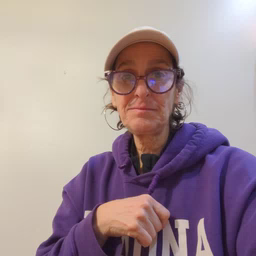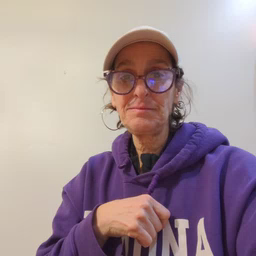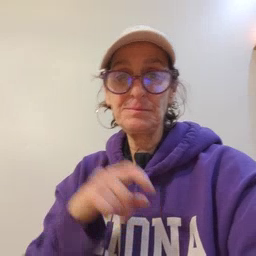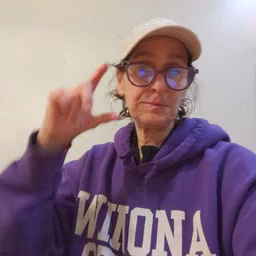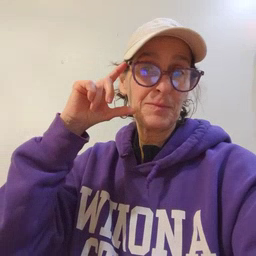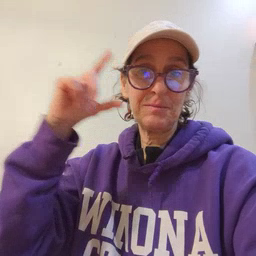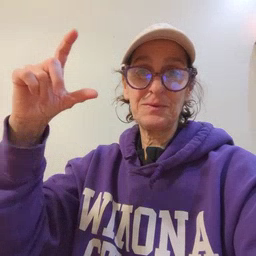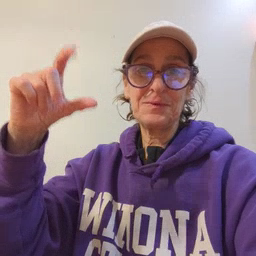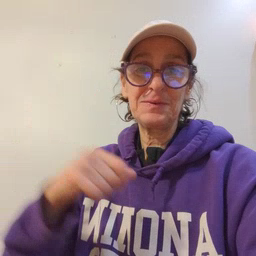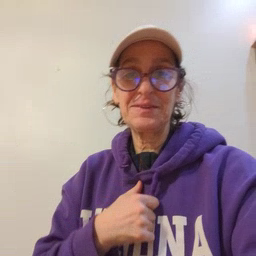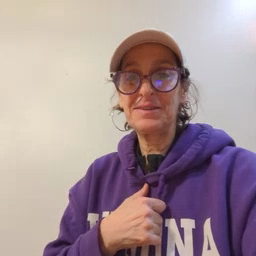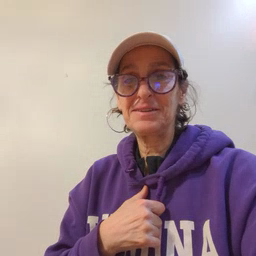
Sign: moon